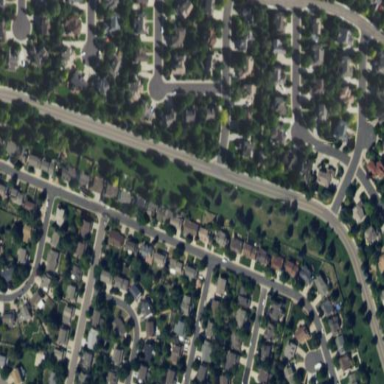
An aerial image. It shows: Single-family residential area.